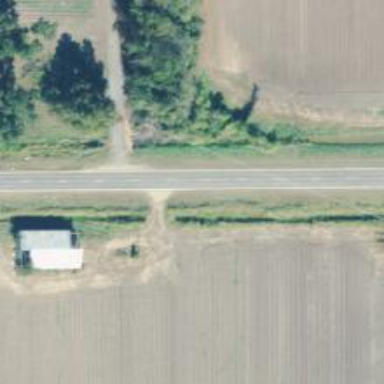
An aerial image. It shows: Secondary road.